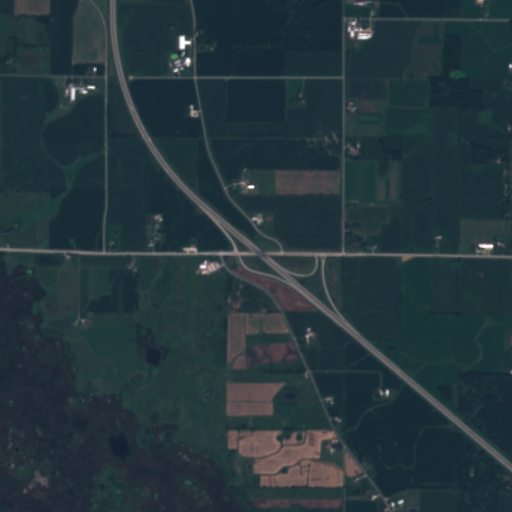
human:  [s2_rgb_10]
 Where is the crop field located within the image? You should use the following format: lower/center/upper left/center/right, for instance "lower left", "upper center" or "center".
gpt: The crop field is located in the upper right of the image.
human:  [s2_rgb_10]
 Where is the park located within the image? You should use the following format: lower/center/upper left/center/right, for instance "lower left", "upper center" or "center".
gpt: The park is located in the center of the image.
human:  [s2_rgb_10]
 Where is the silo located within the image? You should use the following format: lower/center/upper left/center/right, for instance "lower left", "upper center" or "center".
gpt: The silo is located in the upper right of the image.
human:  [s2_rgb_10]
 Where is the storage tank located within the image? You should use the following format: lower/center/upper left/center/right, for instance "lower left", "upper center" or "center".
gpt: The storage tank is located in the upper right of the image.
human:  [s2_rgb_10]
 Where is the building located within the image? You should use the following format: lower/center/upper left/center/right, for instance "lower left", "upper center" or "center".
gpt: The building is located in the upper right of the image.
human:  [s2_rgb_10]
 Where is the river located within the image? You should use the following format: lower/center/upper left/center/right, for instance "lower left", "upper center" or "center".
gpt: The river is located in the lower of the image.
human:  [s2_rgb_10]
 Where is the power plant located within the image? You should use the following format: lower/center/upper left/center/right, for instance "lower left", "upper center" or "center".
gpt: There is no power plant in the image.